Field crop: tomato
Growth stage: 2
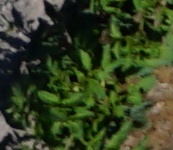
Species: tomato